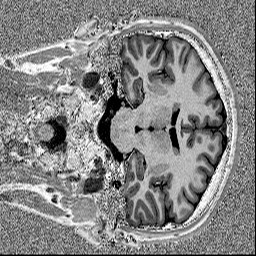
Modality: MP2RAGE
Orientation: coronal
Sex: male